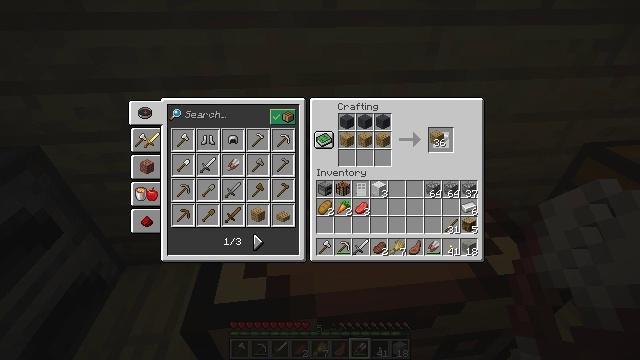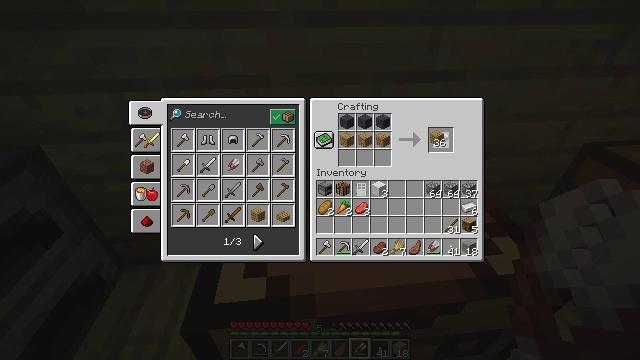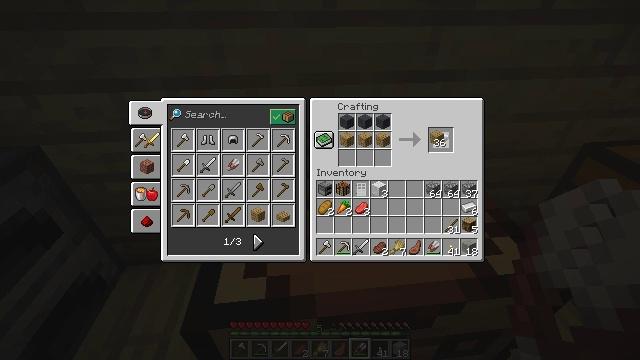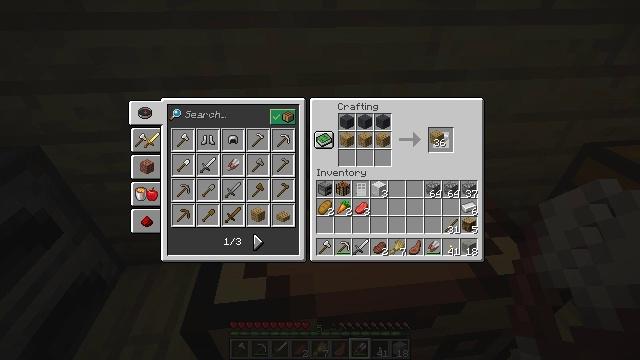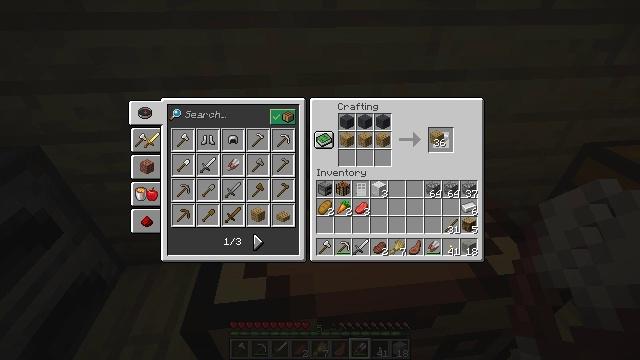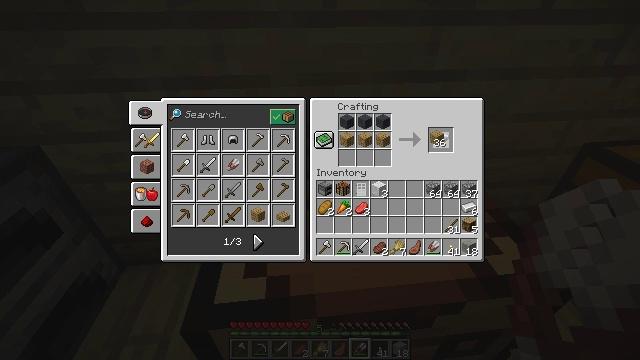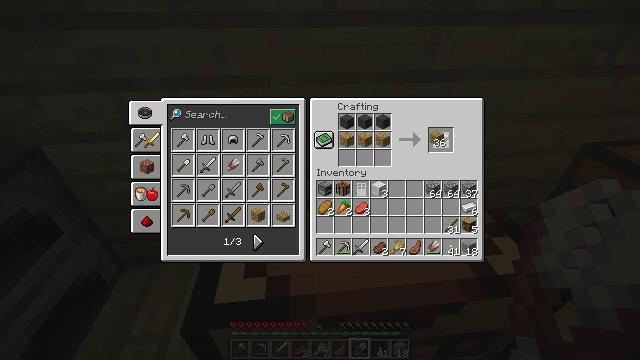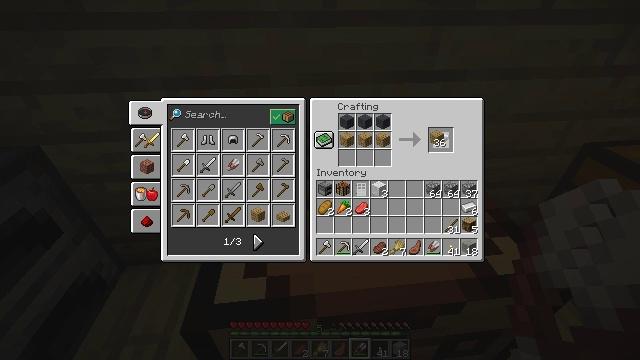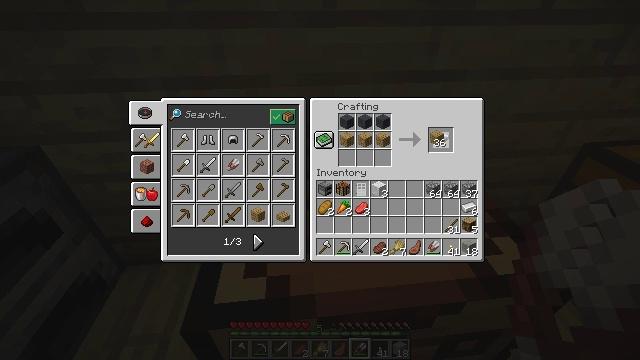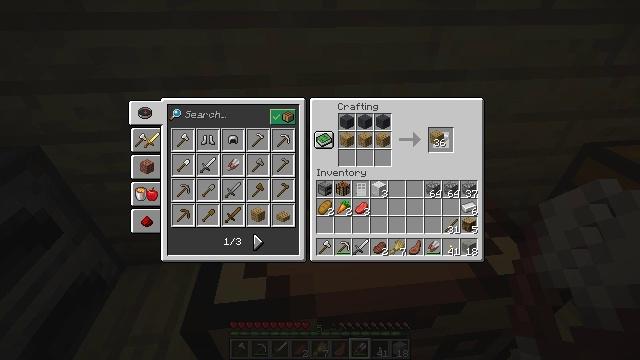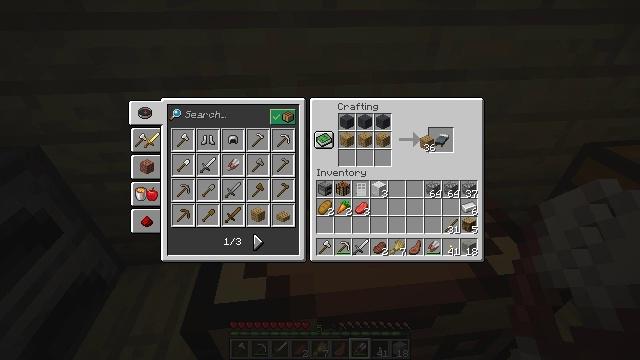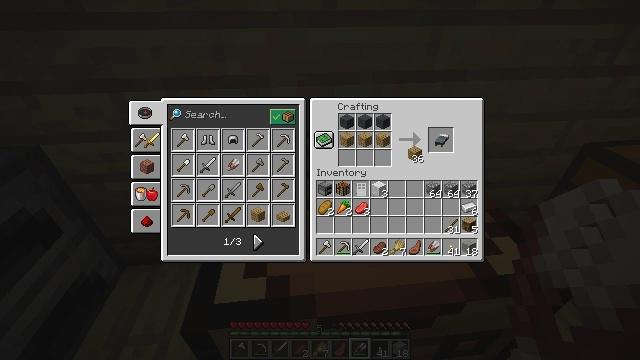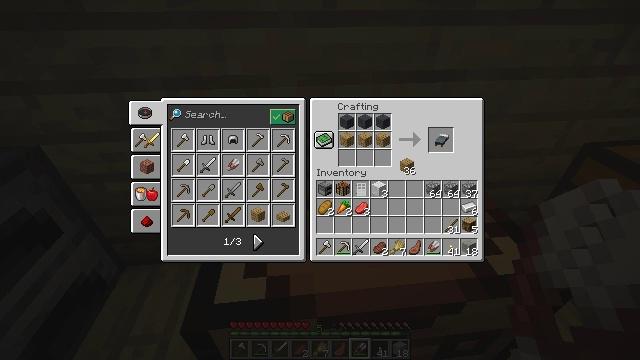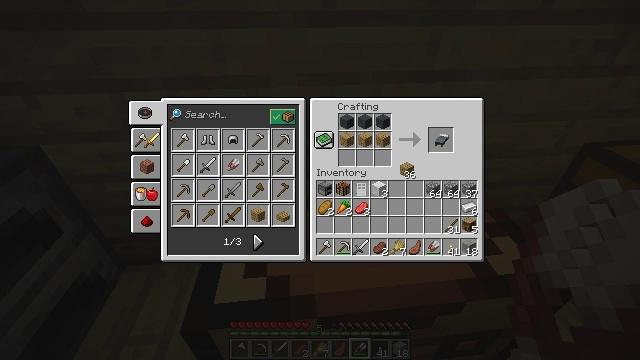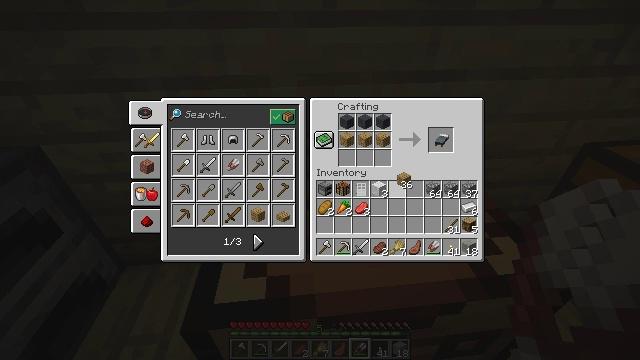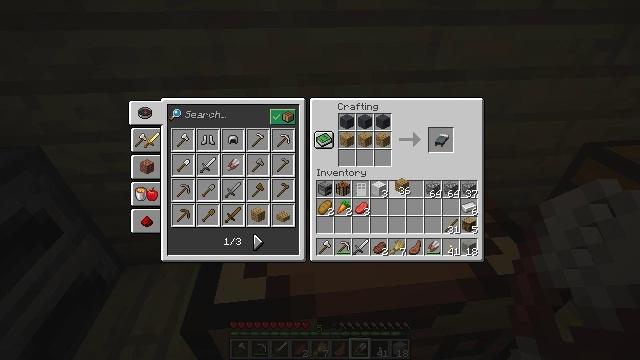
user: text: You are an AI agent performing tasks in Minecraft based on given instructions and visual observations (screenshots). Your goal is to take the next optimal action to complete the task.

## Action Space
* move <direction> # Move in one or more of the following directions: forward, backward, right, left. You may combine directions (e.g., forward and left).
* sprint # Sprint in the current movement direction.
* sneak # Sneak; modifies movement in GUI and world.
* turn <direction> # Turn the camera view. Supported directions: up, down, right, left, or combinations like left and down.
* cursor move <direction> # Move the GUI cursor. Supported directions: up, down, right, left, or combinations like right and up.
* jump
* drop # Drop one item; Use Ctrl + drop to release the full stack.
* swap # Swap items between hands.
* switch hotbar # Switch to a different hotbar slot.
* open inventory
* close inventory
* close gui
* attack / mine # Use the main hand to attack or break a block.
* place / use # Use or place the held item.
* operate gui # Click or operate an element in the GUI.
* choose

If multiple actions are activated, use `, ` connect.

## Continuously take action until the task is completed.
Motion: motion action
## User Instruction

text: Craft a gray bed.
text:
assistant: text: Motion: no_op
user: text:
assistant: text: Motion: no_op
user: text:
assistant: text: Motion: no_op
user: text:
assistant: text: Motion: no_op
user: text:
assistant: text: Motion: no_op
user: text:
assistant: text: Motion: no_op
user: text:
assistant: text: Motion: no_op
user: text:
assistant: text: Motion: no_op
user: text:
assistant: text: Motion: no_op
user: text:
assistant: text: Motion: cursor move left
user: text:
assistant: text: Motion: cursor move left and down
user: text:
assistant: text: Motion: cursor move left and down
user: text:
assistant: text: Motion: no_op
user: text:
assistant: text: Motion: cursor move down
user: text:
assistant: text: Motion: no_op
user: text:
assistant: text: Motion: no_op
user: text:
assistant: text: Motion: no_op
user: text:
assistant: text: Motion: no_op
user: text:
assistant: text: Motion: no_op
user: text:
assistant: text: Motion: no_op
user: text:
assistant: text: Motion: no_op
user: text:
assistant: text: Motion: no_op
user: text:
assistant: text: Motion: no_op
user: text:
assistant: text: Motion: operate gui
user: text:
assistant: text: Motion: operate gui
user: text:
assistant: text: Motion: operate gui
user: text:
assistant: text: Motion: operate gui
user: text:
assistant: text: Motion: no_op
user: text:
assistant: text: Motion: no_op
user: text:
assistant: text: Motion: no_op